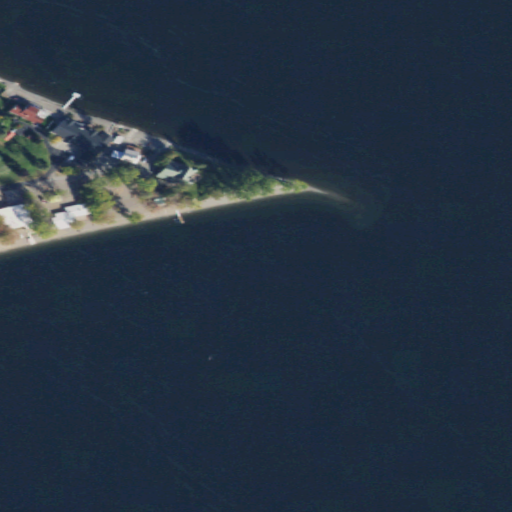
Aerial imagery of cape in Washington named Boundary Point containing open water, medium intensity development, low intensity development, open development, and shrub